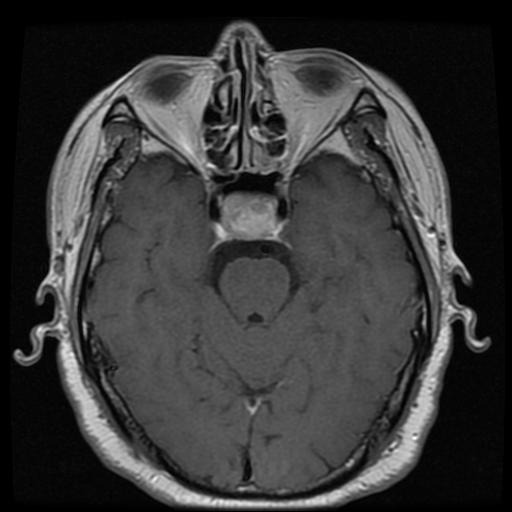
Label: pituitary